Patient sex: M
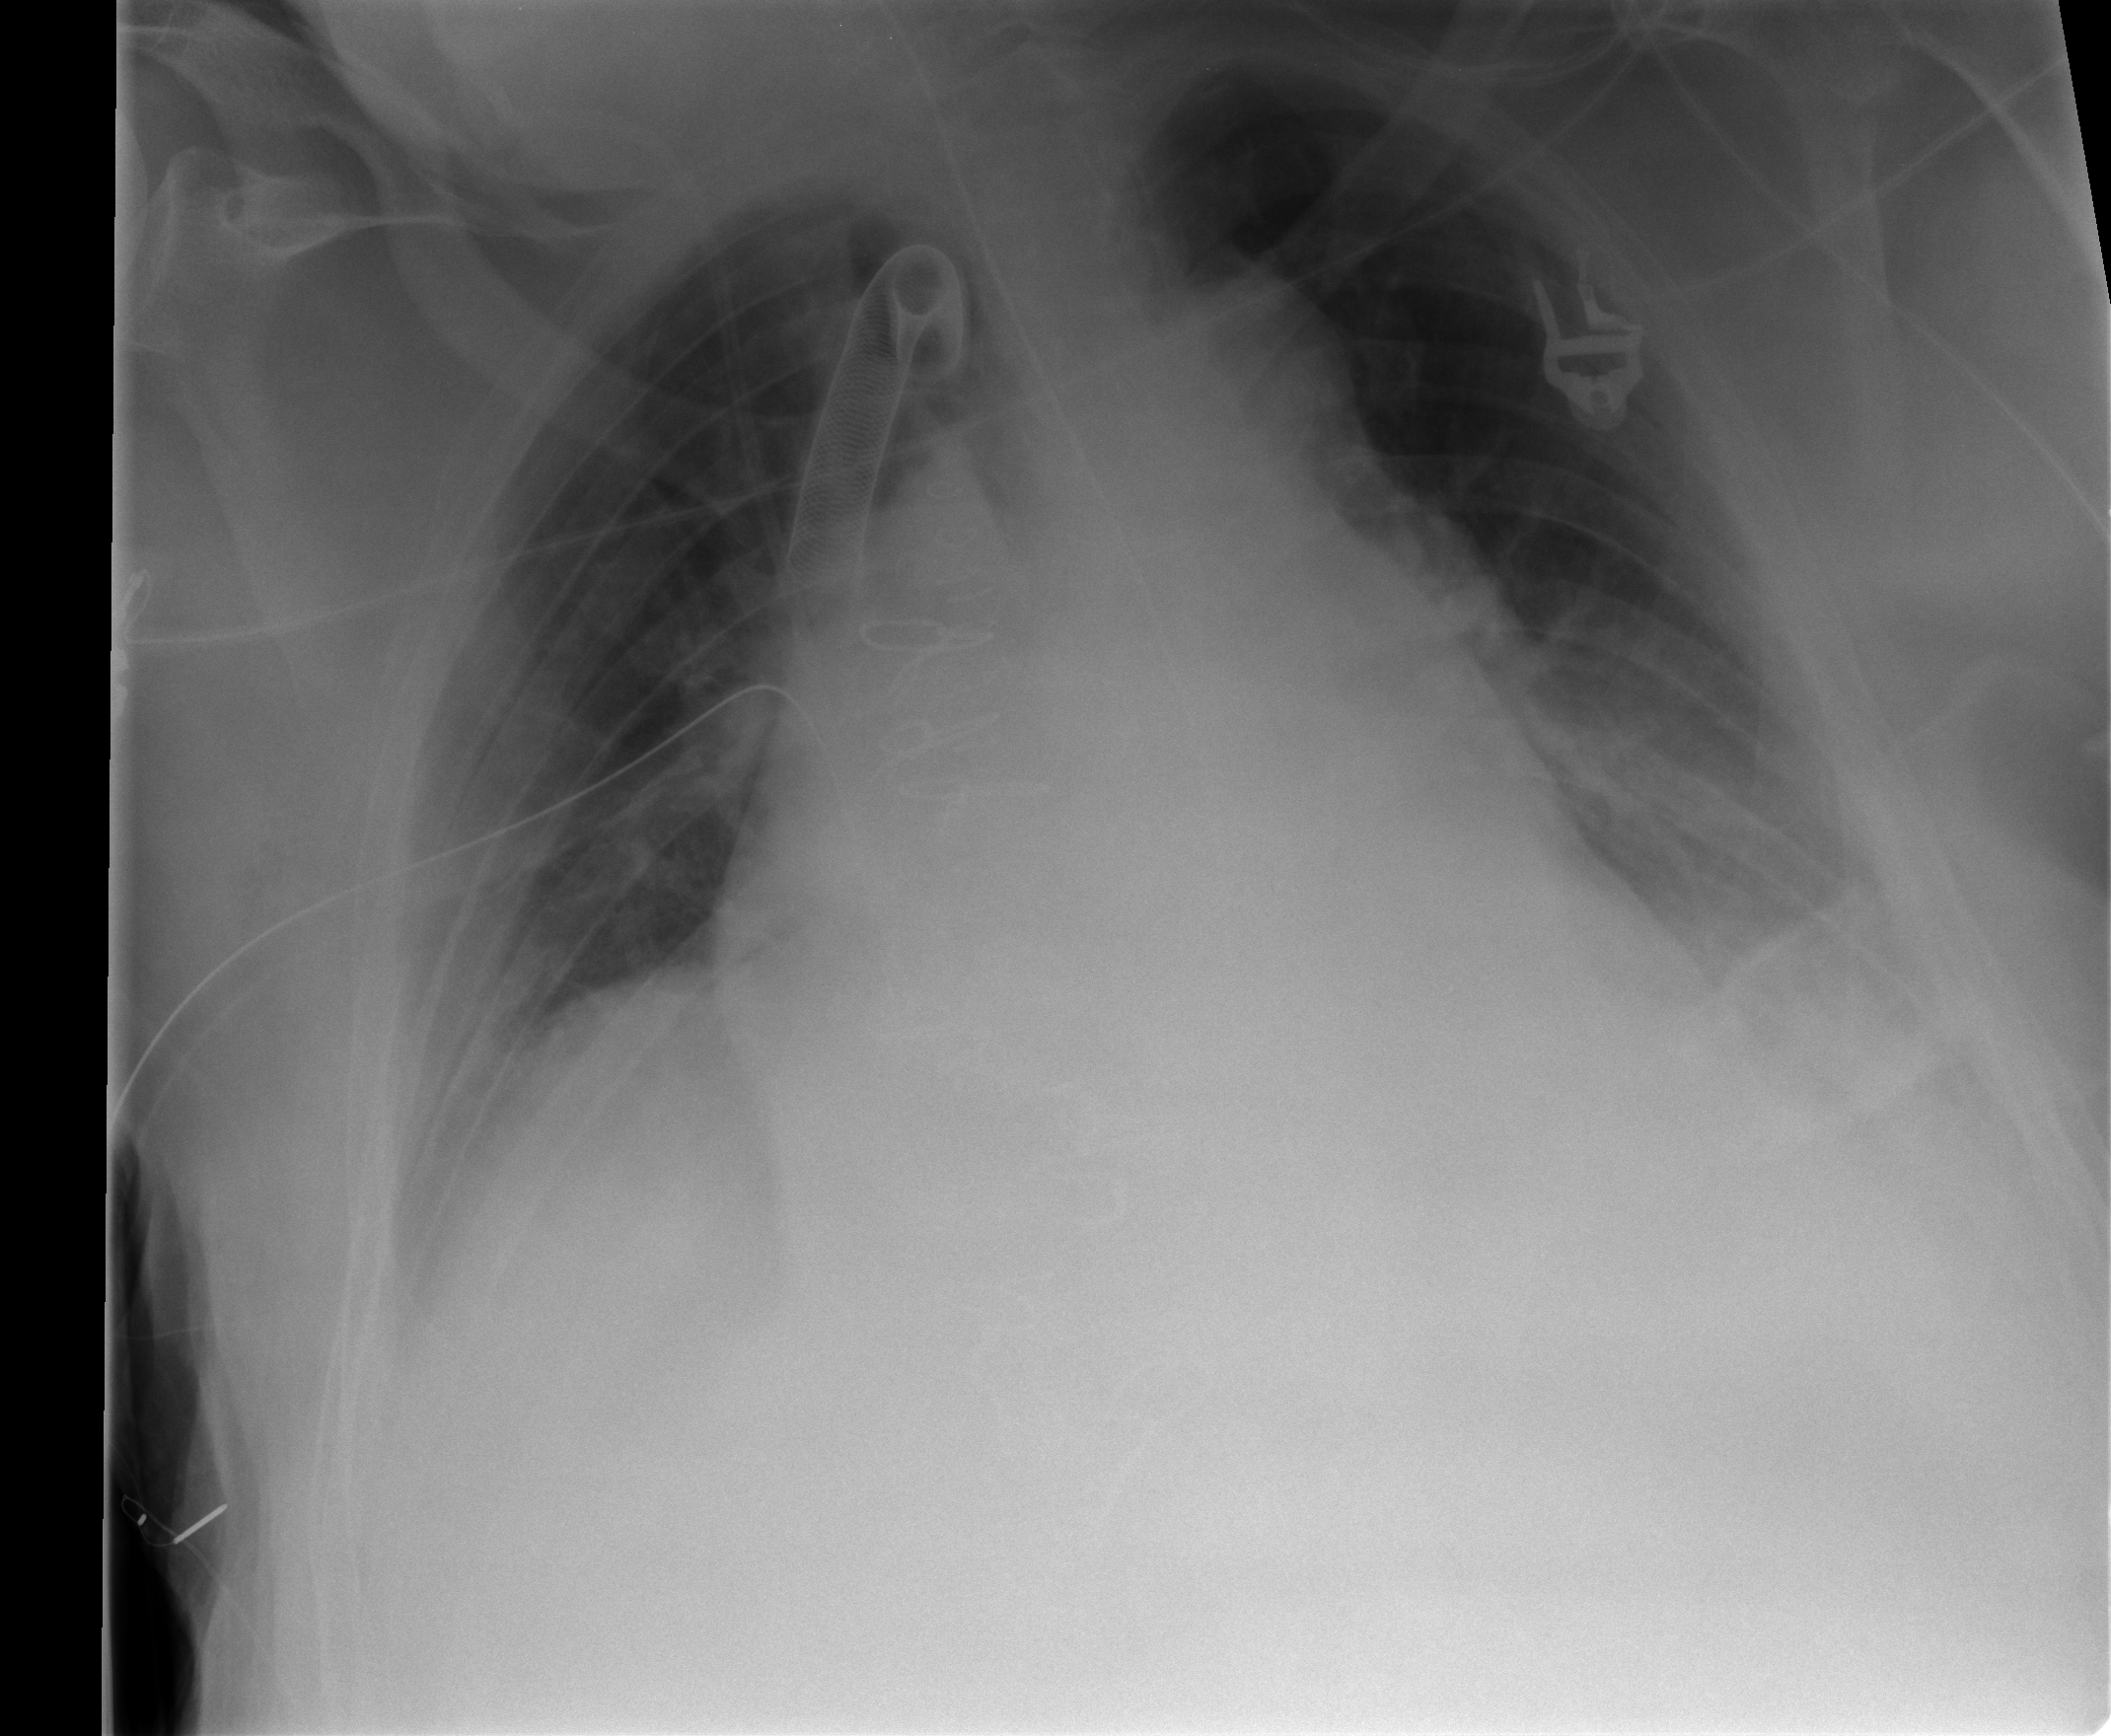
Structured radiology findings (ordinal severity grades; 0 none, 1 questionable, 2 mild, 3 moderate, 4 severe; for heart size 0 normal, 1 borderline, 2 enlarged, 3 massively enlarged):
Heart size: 2
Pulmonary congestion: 1
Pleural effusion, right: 2
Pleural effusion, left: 2
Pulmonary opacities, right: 0
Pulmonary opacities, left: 1
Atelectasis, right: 2
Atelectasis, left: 2